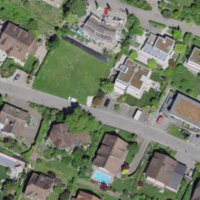
EUNIS habitat code: 55
Species observed at this site:
Ephemera danica